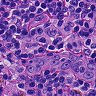
Metastatic tissue present: no